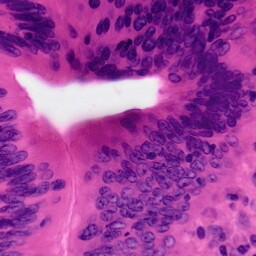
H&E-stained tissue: Colon